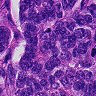
Metastatic tissue present: yes